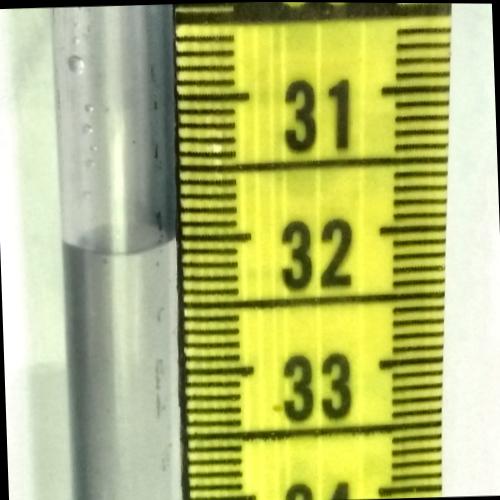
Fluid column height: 32.1 cm